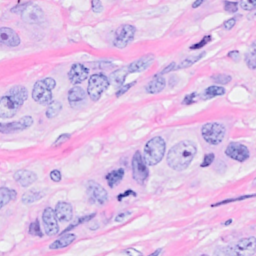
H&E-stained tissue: Breast